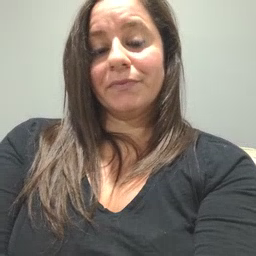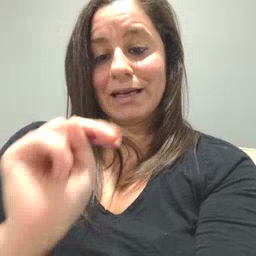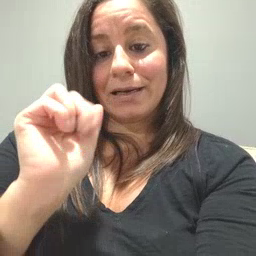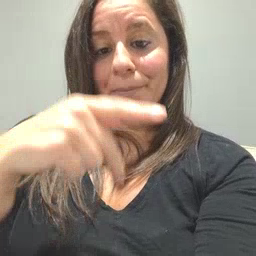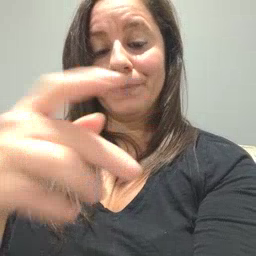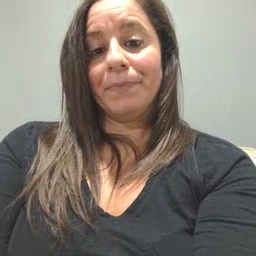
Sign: nap